Question: I'm creating a little webservice with JAX-RS and I cannot access to my GET request <URL>{jour}
Here is my code :
'''
package com.project.test;
import javax.xml.bind.annotation.XmlRootElement;
import java.util.List;
import javax.ws.rs.DefaultValue;
import javax.ws.rs.PathParam;
import javax.ws.rs.GET;
import javax.ws.rs.Path;
import javax.ws.rs.Produces;
import javax.ws.rs.QueryParam;
import javax.xml.bind.annotation.*;
@XmlRootElement(name = "activite")
@XmlAccessorType(XmlAccessType.FIELD)
@XmlType(propOrder = {"but","trancheHoraire", "lieu"})
public class Activite
{
//-----------------------------------------------------------------------------
// @XmlElement(name="nomactivite")
private String but;
private TrancheHoraire trancheHoraire;
private String lieu;
//-----------------------------------------------------------------------------
public Activite(){
}
public Activite(String but,TrancheHoraire trancheHoraire, String lieu)
{
this.but = but;
this.trancheHoraire = trancheHoraire;
this.lieu = lieu;
}
//-----------------------------------------------------------------------------
public String getBut() { return but; }
public TrancheHoraire getTrancheHoraire() {
return trancheHoraire;
}
public String getLieu() { return lieu; }
public void setBut(String but) {
this.but = but;
}
public void setTrancheHoraire(TrancheHoraire trancheHoraire) {
this.trancheHoraire = trancheHoraire;
}
public void setLieu(String lieu) {
this.lieu = lieu;
}
public Date getDate (){
return this.getTrancheHoraire().getDate();
}
}
'''
TrancheHoraire class :
package com.project.test;
'''
import javax.xml.bind.annotation.*;
@XmlAccessorType(XmlAccessType.FIELD)
//@XmlType(name = "trancheHoraire", propOrder = {"date", "part_journee"})
public class TrancheHoraire
{
//-----------------------------------------------------------------------------
// @XmlElement(required = true)
private Date date;
// @XmlElement(required = true)
private int part_journee;
public String part_journee_v;
//-----------------------------------------------------------------------------
public TrancheHoraire(){
}
public TrancheHoraire(Date date, int part_journee)
{
this.date = date;
this.part_journee = part_journee;
}
//-----------------------------------------------------------------------------
public Date getDate() { return date; }
public int getpart_journee()
{
return part_journee;
}
}
'''
My Database :
'''
package com.project.test;
import java.util.ArrayList;
import java.util.List;
public class ActiviteBD {
private static List<Activite> activites = new ArrayList<Activite>();
static {
activites.add(new Activite("Reunion", new TrancheHoraire(new Date(01, 10, 2015), 2), "Paris"));
activites.add(new Activite("Vacances", new TrancheHoraire(new Date(02, 10, 2015), 2), "Marseille"));
activites.add(new Activite("Resto", new TrancheHoraire(new Date(03, 10, 2015), 2), "Lyon"));
}
public static List<Activite> getActivites() {
return activites;
}
}
'''
And I call webservices with this class :
'''
package com.project.test;
import java.util.List;
import javax.ws.rs.DefaultValue;
import javax.ws.rs.GET;
import javax.ws.rs.HeaderParam;
import javax.ws.rs.Path;
import javax.ws.rs.PathParam;
import javax.ws.rs.Produces;
/**
*
* @author rcaboni
*/
@Path("/agenda")
public class Resource
{
@GET
@Produces("application/xml")
public List<Activite> getActivites() {
return ActiviteBD.getActivites();
}
@GET
@Path("{jour}")
@Produces("application/xml")
public Activite getActiviteByDate(@PathParam("jour") int jour){
System.out.println("getActivite");
Activite tranche = new Activite("Reunion", new TrancheHoraire(new Date(jour, 10, 2015), 2), "Marseille");
TrancheHoraire th = tranche.getTrancheHoraire();
System.out.println(tranche.getDate());
for (Activite _current : ActiviteBD.getActivites()) {
System.out.println(_current.getTrancheHoraire());
if (th.equals(_current.getTrancheHoraire())) {
System.out.println(_current.getTrancheHoraire());
return _current;
}
}
return null;
}
}
'''
If I call /agenda, it returns all my activities.
Like this :

However, if I call /agenda/1 , it should return my first activitie...
In my console : getTrancheHoraire returns something like this : com.project.test.TrancheHoraire@75a630fb
I've read plugin on Equals() class is the only one solution.
Could you help me ? :)
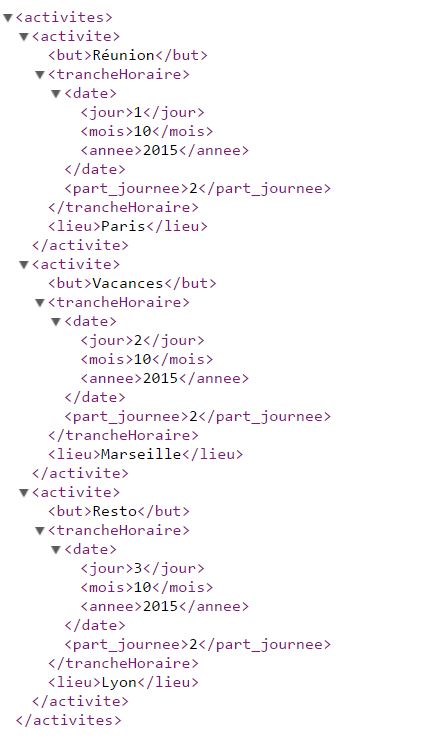
Answer: > "I've read plugin on Equals() class is the only one solution."
I guess "plugin on" means override. If not, then that's you it mean. You need to override it, and describe how the objects will be determined equal. (It should also be noted, when override 'equals', you should also override 'hashcode').
- <URL>
That being said, most IDEs, will be able to generate this for you. For example, with Netbeans, I just right click the class, select "Insert Code" and select 'equals() and hashcode()'. Then select the properties I want to include in the comparison. I selected all, and got this
'''
@Override
public int hashCode() {
int hash = 5;
hash = 79 * hash + Objects.hashCode(this.date);
hash = 79 * hash + this.part_journee;
hash = 79 * hash + Objects.hashCode(this.part_journee_v);
return hash;
}
@Override
public boolean equals(Object obj) {
if (obj == null) {
return false;
}
if (getClass() != obj.getClass()) {
return false;
}
final TrancheHoraire other = (TrancheHoraire) obj;
if (!Objects.equals(this.date, other.date)) {
return false;
}
if (this.part_journee != other.part_journee) {
return false;
}
if (!Objects.equals(this.part_journee_v, other.part_journee_v)) {
return false;
}
return true;
}
'''
I know Eclipse has similar feature.
---
As an aside, your comparison looks kind of odd. Why do you need to create a new 'Activite'? The method is 'getActiviteByDate', so why don't you just look for 'Activites' with the date.